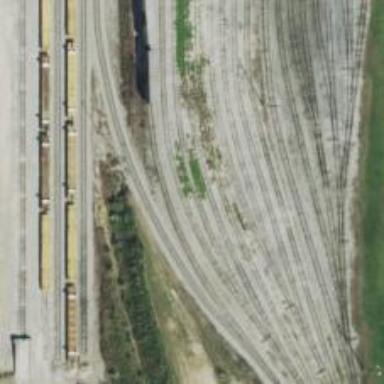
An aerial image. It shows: Railway yard.